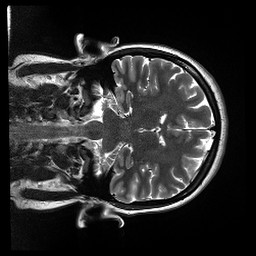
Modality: T2w
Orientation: coronal
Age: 25
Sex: female